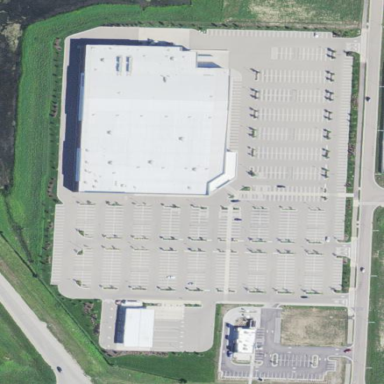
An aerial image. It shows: Retail area.